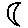
Label: moon